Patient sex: M
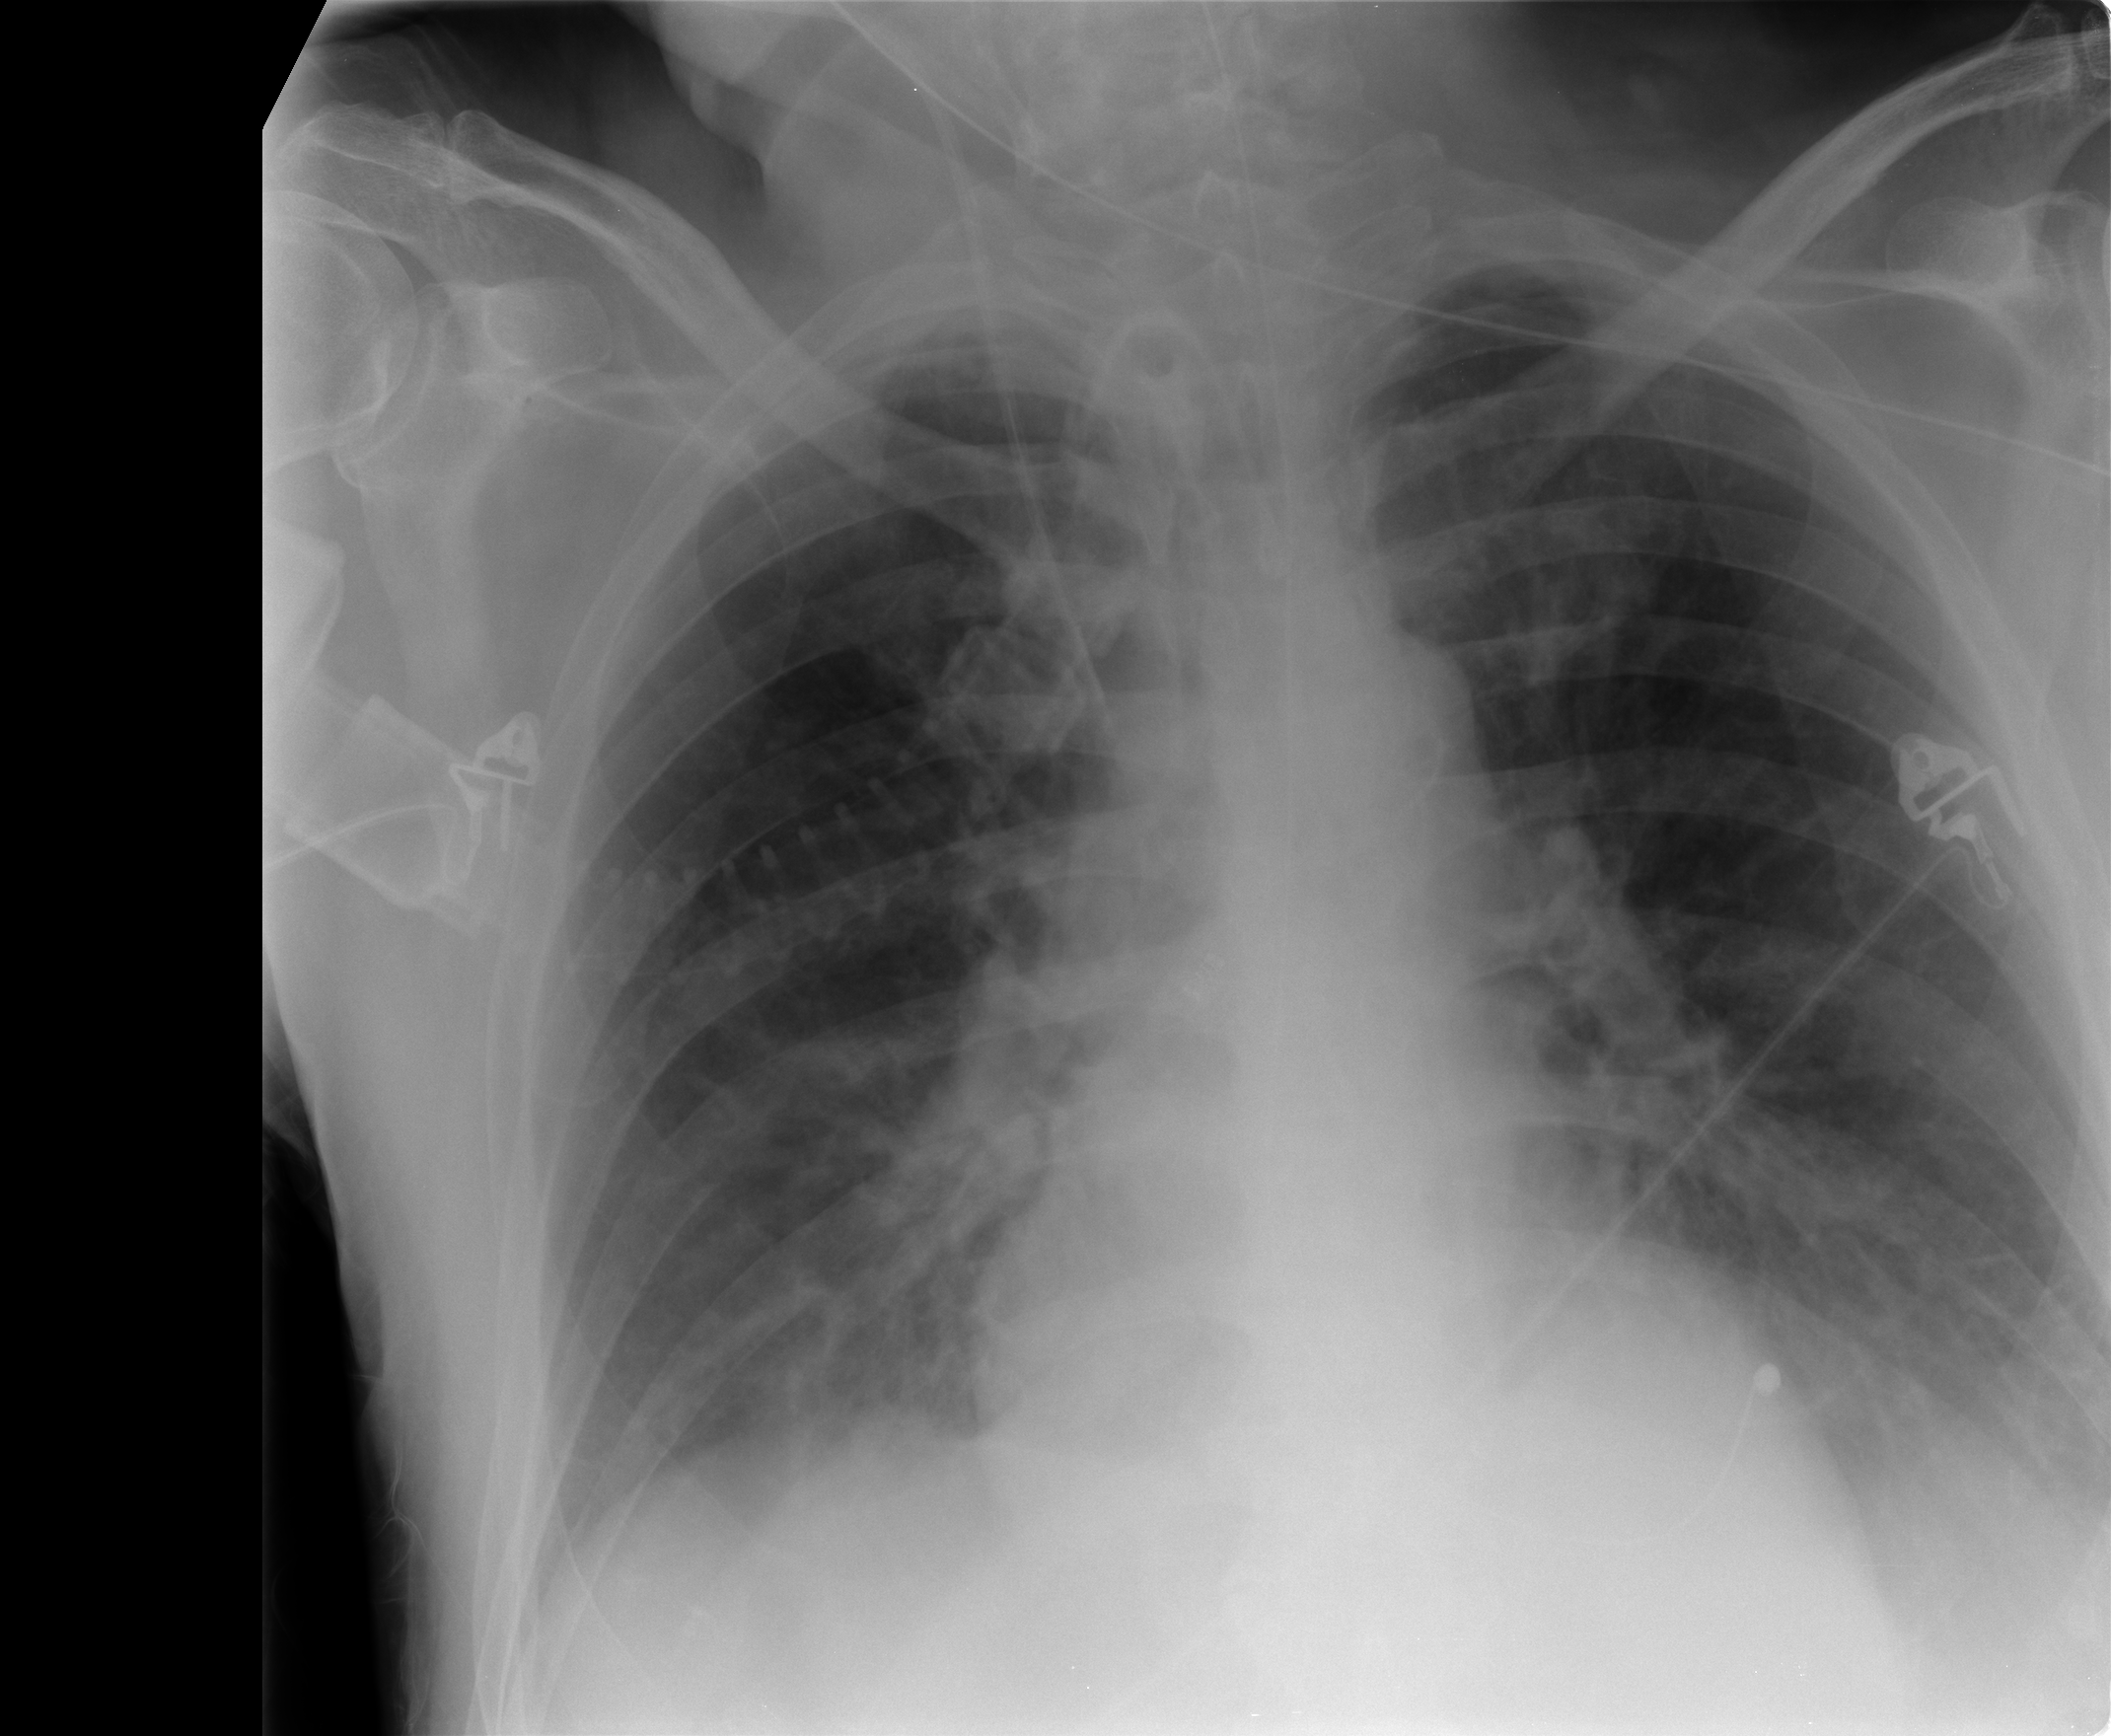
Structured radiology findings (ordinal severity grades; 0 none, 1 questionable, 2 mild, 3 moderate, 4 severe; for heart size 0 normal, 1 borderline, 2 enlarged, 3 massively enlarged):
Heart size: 1
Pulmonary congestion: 2
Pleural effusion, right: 1
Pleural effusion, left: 1
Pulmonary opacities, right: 0
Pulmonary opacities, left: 0
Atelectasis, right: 2
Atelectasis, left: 2